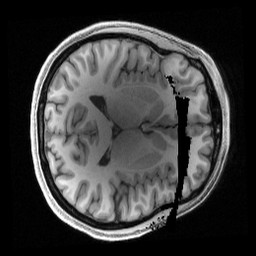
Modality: T1w
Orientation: axial
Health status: healthy
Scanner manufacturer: siemens
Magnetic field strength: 3 T
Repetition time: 2.4 s
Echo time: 0.00222 s